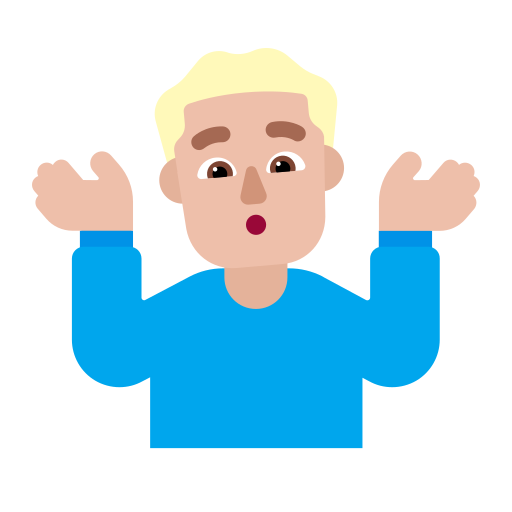
man shrugging flat  light